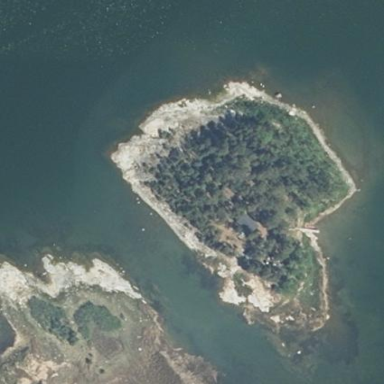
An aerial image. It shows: Islet along the natural coastline.